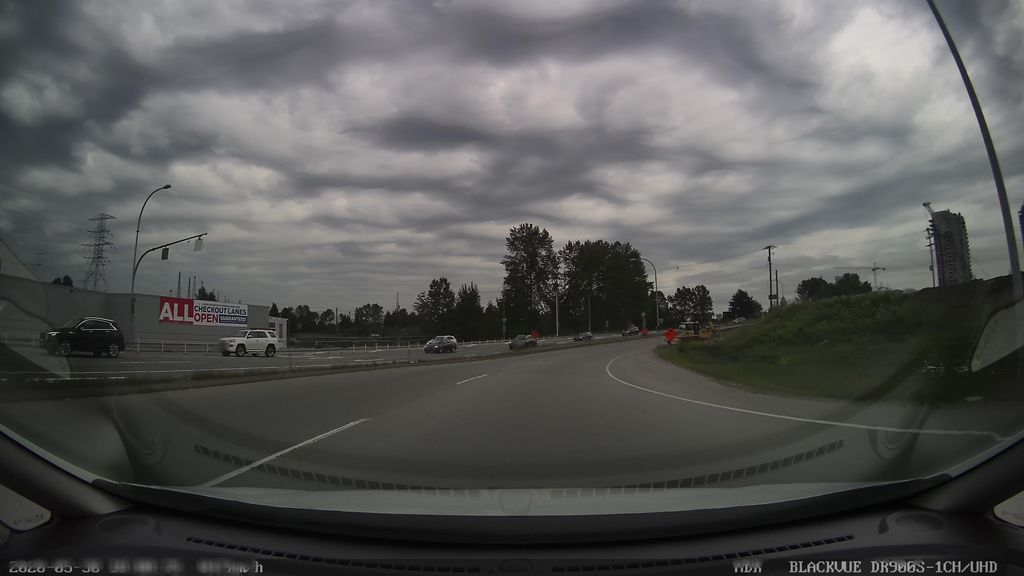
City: vancouver